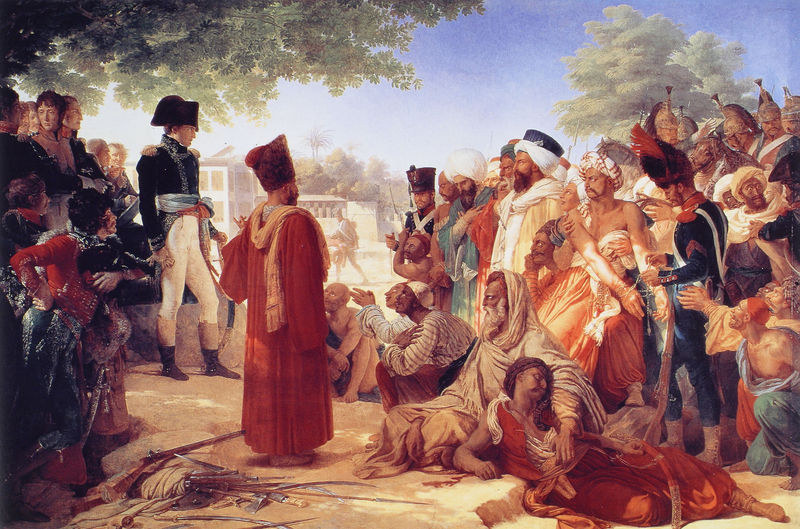
Titel: Bonaparte begnadigt die Aufständischen von Kairo (23. Oktober 1798)
Künstler: Pierre-Narcisse Guérin
Institution: Versailles,  Musée national du chateau
Schlagwörter: baum, blau, gemälde, himmel, kampf, nackt, schatten, wolken, stadt, frau, hut, kleid, kleider, männer, orange, rot, versammlung, bart, bärte, mützen, federn, stehen, sonne, boden, mantel, tücher, adel, gewänder, schärpe, liegen, rede, afrika, kette, französisch, franzosen, krieg, schlacht, soldaten, ansprache, katze, farbige, neger, schwarze, orient, uniform, waffen, soldat, napoleon, dreispitz, verhandlung, helme, schwarzer, gewehr, blauer himmel, gefangene, eroberung, turban, sklaven, ägypten, ägypter, länder, fes, rotes gewand, türke, fez, kaftan, türken, mánner, turbinen, 19. jahrhundert, turbahne, schuaen